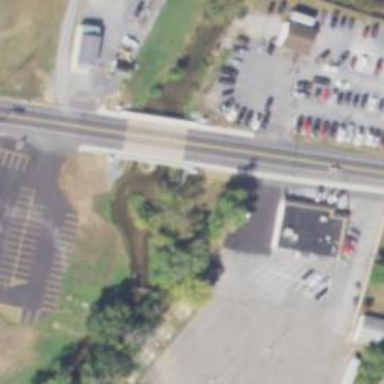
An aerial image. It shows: Primary highway bridge with asphalt surface and sidewalk on the left.